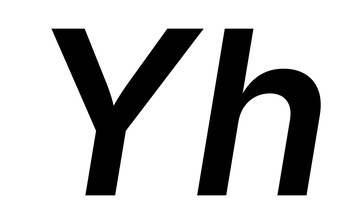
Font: Inter-Italic_SemiBold_Italic